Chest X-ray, PA view. Patient: 20 years old, sex F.
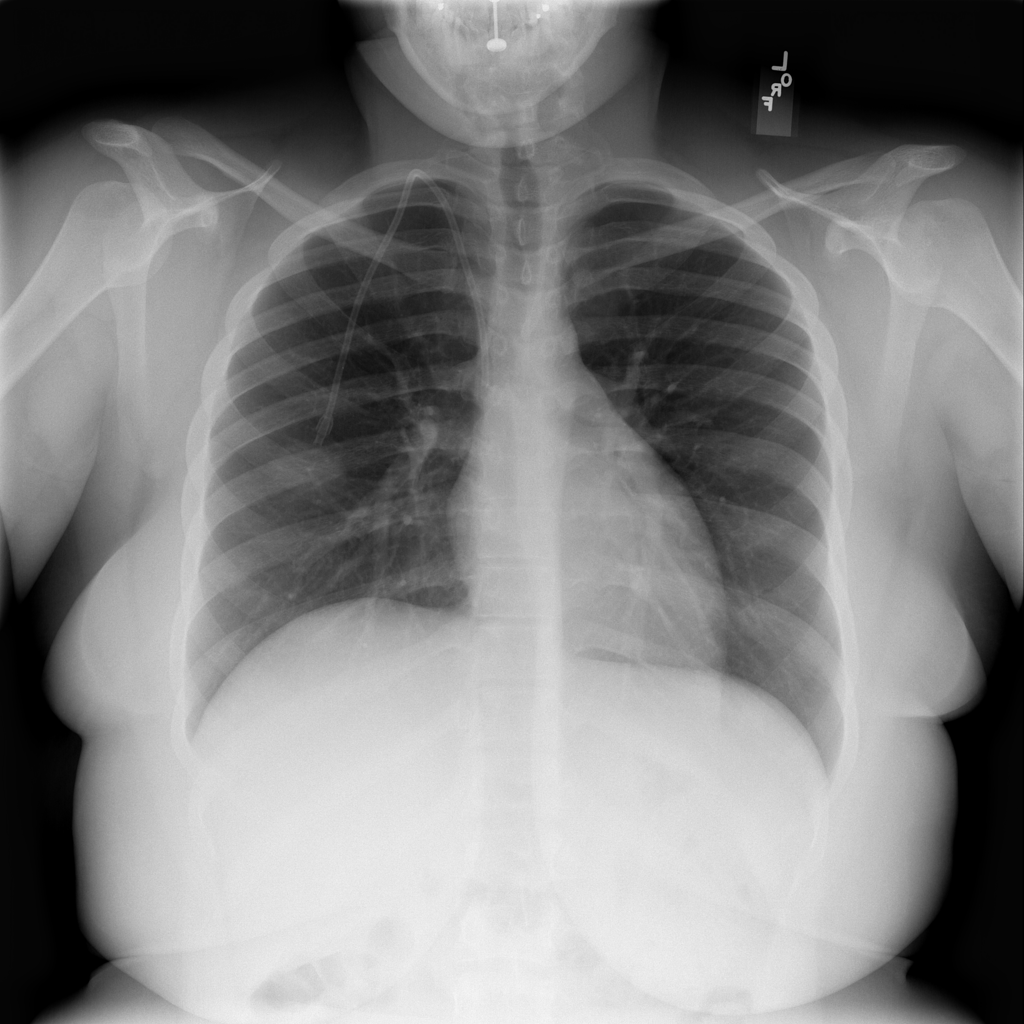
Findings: No Finding